Question: I'm new to jquery (core and ui), and I'm trying to do the following effect (which happens on many and many websites that have images):

Is it the Show + Size?
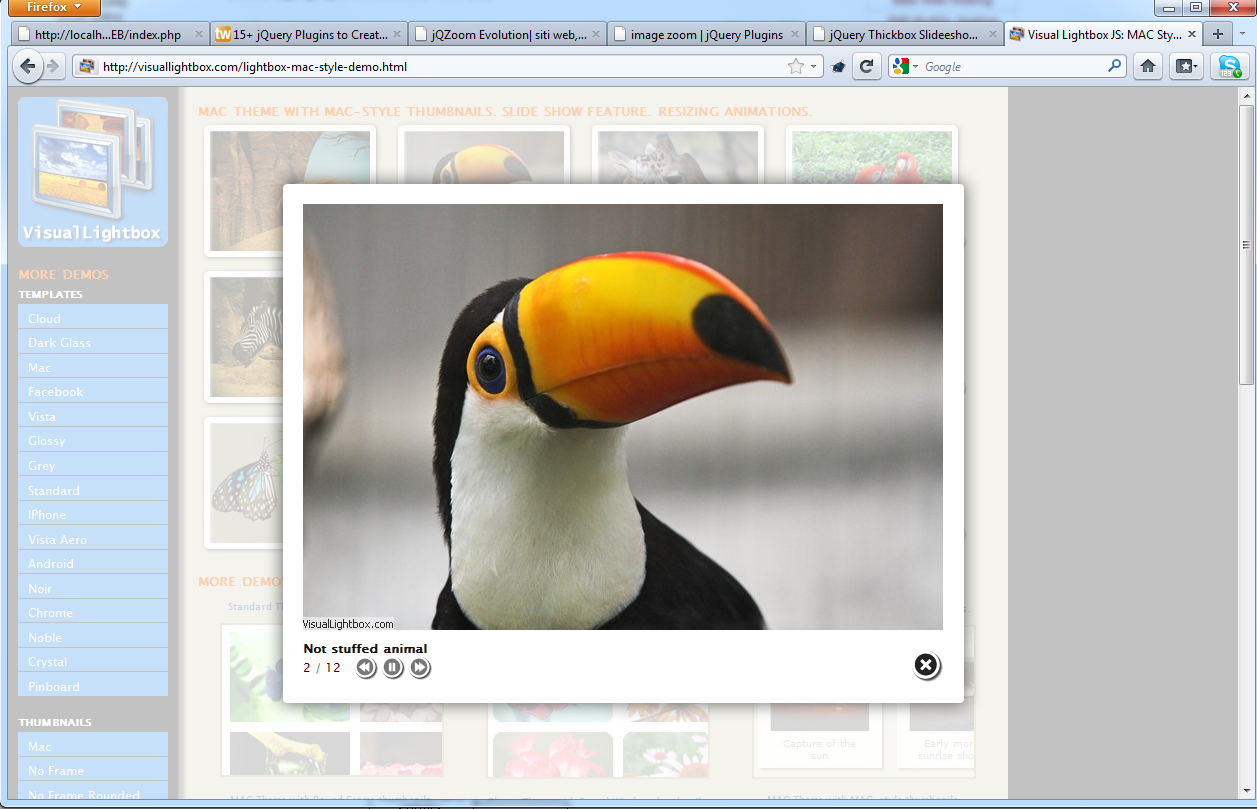
Answer: That effect is called a 'lightbox'. There are many plugins, including ones for jQuery, and there are quite alot of variations too.
The first result for 'lightbox jquery' results in this one, which isn't too bad at first sight:
<URL>